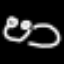
Label: frog